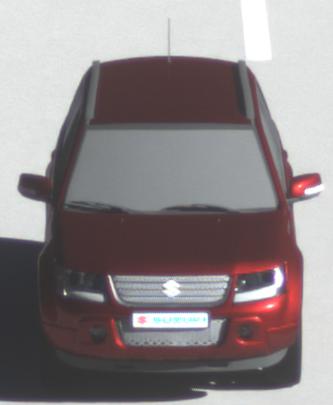
Make: Suzuki
Model: Grand Vitara
Detailed model: Gen. 1 JT
Model produced from: 2009
Model produced until: 2012
Doors: 5
Color: red
Road condition: dry road
Daytime: morning or afternoon
Contrast: high contrast